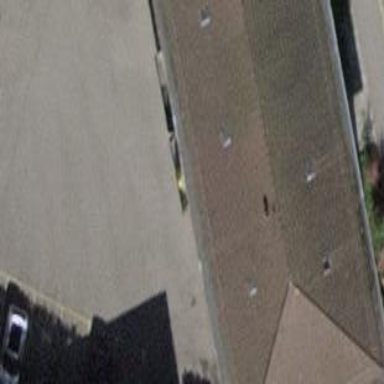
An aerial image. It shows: Hipped roof on apartment building.